Interaction volume radius: 5 \u00c5
Interaction volume height: 10 \u00c5
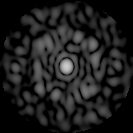
Disorder parameter: 0.7658